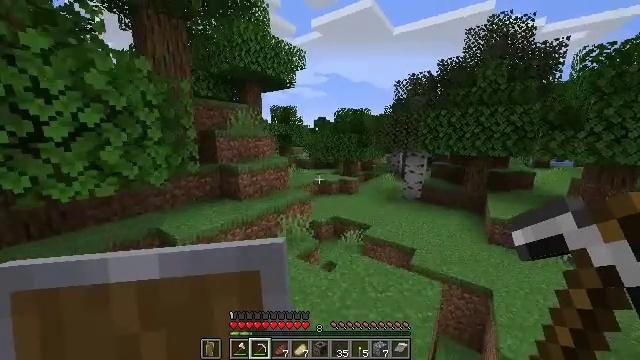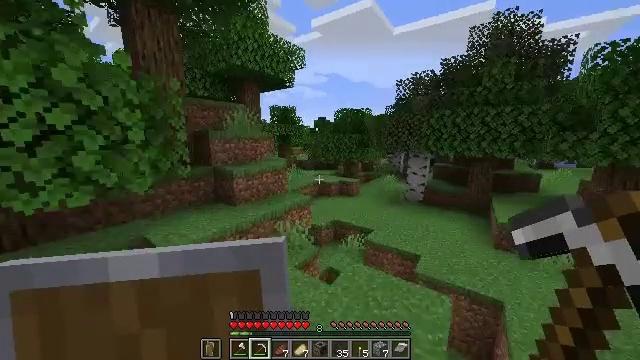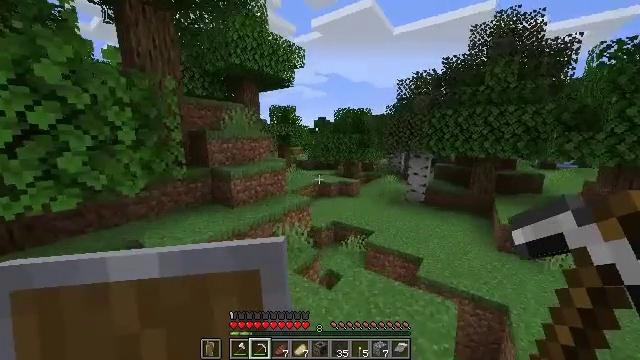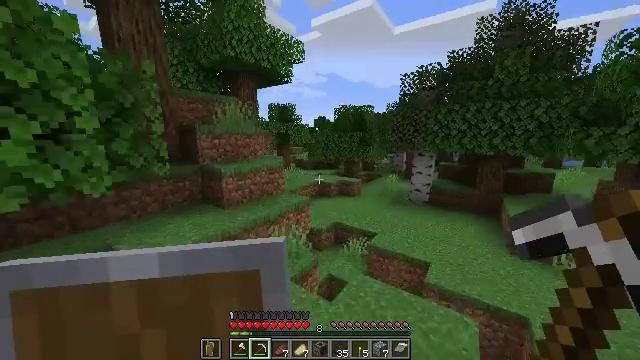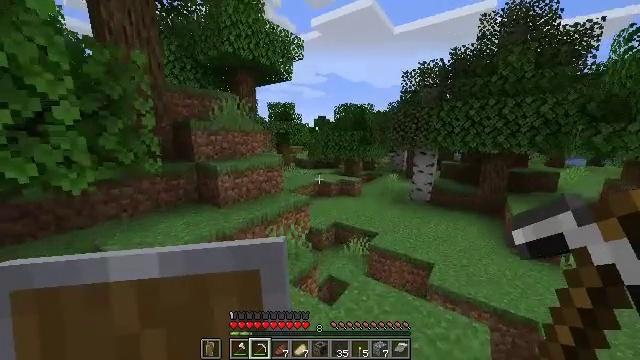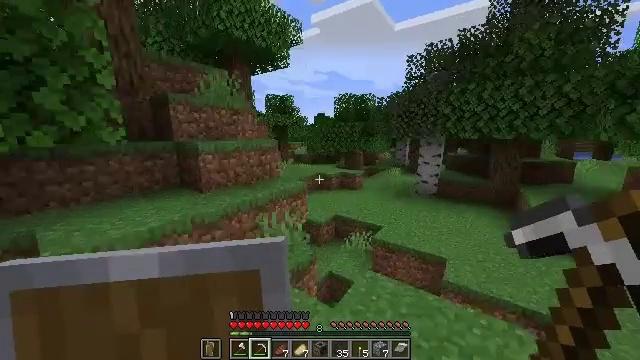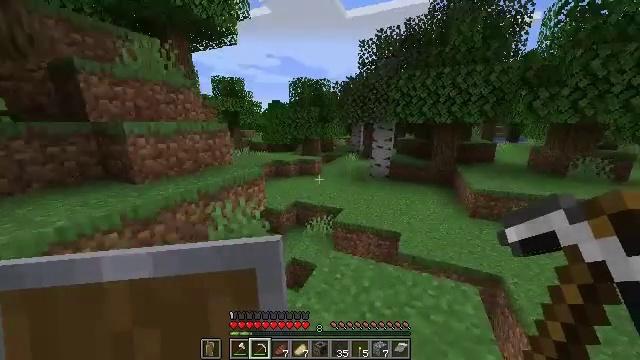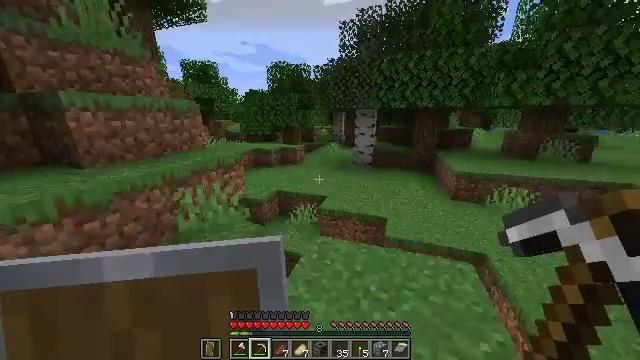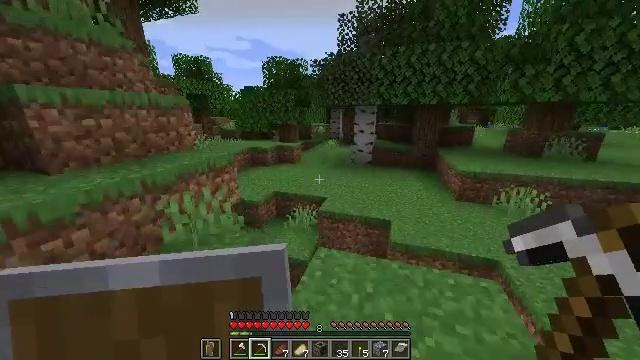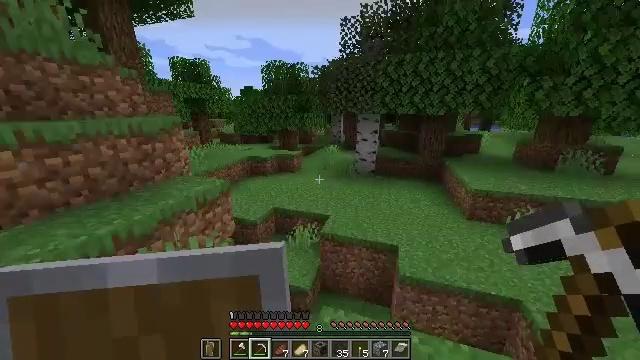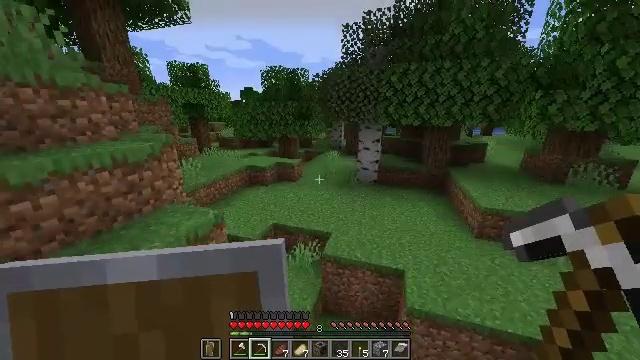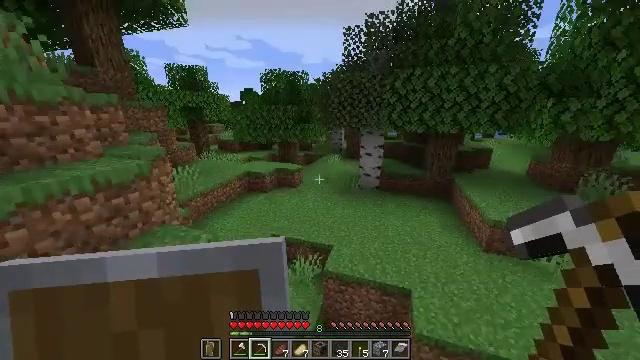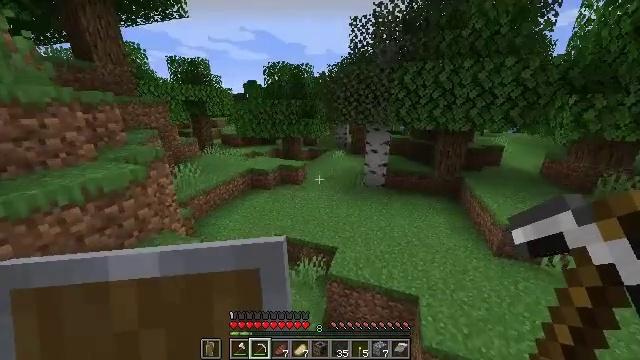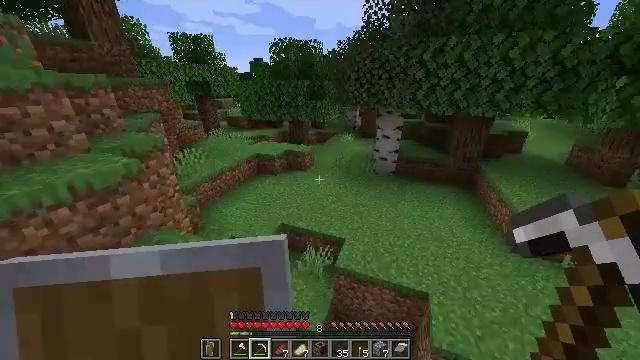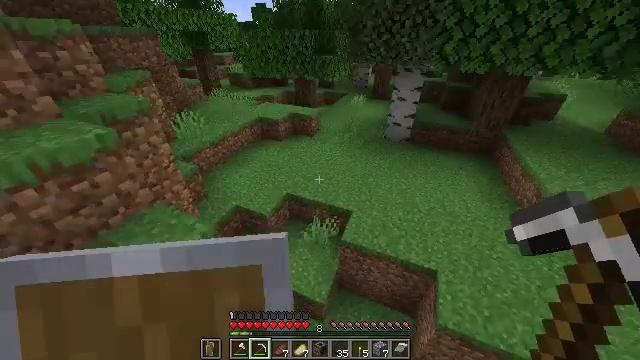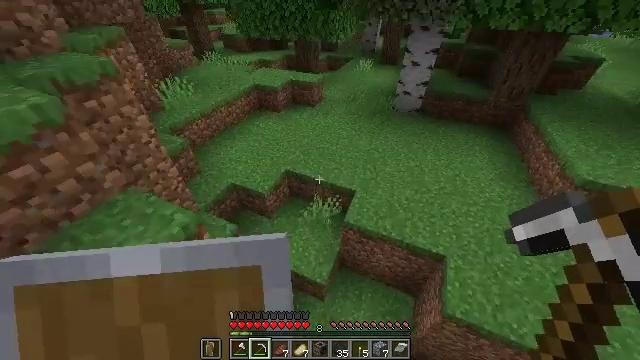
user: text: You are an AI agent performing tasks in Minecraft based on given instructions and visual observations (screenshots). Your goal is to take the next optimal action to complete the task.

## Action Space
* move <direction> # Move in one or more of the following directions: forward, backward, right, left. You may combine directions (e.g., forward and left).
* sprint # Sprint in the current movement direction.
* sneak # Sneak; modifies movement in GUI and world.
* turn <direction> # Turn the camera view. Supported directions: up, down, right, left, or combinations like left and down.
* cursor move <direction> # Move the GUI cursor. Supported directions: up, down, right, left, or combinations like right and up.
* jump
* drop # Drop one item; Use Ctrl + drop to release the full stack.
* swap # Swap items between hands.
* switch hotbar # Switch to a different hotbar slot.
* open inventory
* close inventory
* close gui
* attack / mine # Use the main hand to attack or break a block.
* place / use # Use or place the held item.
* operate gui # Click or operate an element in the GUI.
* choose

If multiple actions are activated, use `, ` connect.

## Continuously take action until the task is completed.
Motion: motion action
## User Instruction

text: Gather oak leaves by attacking.
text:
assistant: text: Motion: move forward, jump
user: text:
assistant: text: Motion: move forward, jump
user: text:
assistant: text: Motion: move forward, jump
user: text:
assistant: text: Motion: move forward, jump
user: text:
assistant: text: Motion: move forward, jump
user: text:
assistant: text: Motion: move forward, turn right and down, jump
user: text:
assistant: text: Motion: move forward, turn right and down, jump
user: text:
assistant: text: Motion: move forward, jump
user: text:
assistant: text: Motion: move forward, jump
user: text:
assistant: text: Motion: move forward, jump
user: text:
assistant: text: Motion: move forward, jump
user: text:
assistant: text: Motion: move forward, turn left and down, jump
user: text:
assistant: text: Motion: move forward, turn left and down, jump
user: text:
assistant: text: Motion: move forward, turn left and down, jump
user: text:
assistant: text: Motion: move forward, turn down, jump
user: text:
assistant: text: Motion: move forward, turn down, jump
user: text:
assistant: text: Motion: move forward, jump
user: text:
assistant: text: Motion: move forward, jump
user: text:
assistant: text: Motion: move forward, jump
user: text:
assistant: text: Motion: move forward, jump
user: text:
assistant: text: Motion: move forward and move left, turn left and up, jump
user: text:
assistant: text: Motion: move forward and move left, turn left and up, jump
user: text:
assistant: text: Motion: move forward and move left, turn left and up, jump
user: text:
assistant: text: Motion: move forward and move left, turn left and up, jump
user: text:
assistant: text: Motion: move forward and move left, turn up, jump
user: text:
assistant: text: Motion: move forward, turn left and up, jump
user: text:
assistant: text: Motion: move forward, turn left and up, jump
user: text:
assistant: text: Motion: move forward, turn left and up, jump
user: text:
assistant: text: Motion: move forward, turn left, jump
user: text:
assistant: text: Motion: move forward, turn left and up, jump